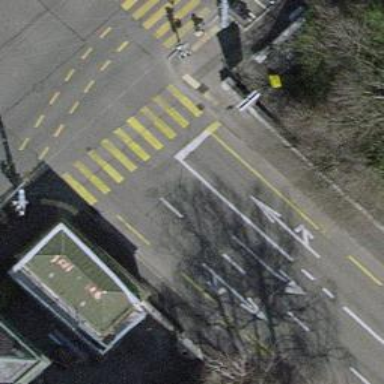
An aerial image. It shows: Road crossing with traffic signals.